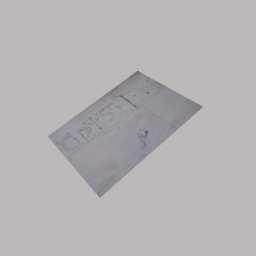
Label: decoration